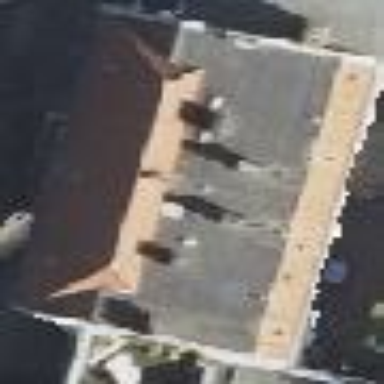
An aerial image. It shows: Residential building with double saltbox roof shape.